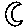
Label: moon